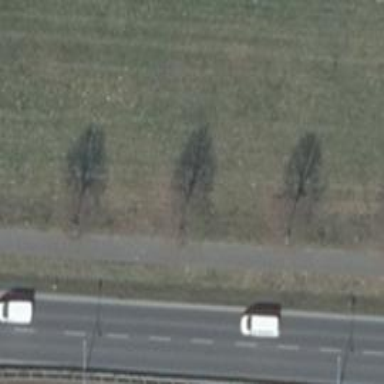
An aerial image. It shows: Avenue of deciduous broadleaved trees.